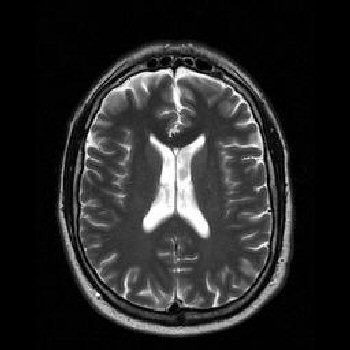
Label: notumor